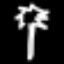
Label: palm tree